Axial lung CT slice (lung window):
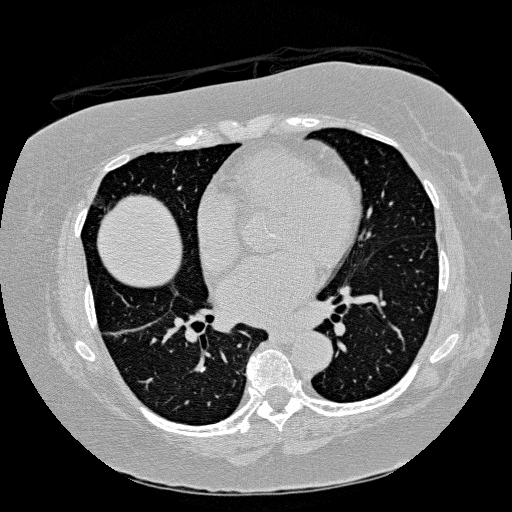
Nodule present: no